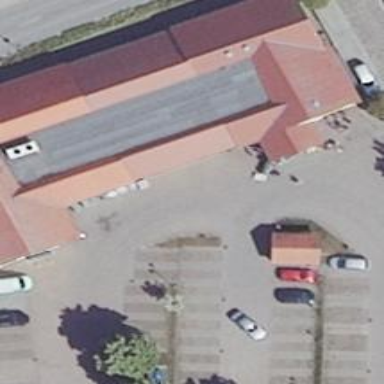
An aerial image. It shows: Supermarket.